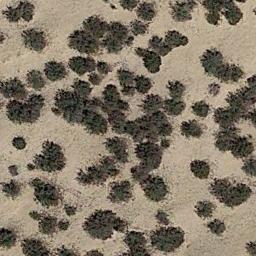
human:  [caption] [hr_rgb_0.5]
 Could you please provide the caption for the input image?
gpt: The chaparral is consist of some bushes on the desert .

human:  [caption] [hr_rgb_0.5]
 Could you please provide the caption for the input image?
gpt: There are some scattered trees in this desert .

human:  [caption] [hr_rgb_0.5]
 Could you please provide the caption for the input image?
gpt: Some disconnected chaparrals of different sizes grow in the desert .

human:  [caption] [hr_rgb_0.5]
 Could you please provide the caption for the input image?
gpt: Chaparral is evenly distributed on the sand .

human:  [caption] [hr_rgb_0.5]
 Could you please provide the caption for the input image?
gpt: The plants in the chaparral are evenly distributed .